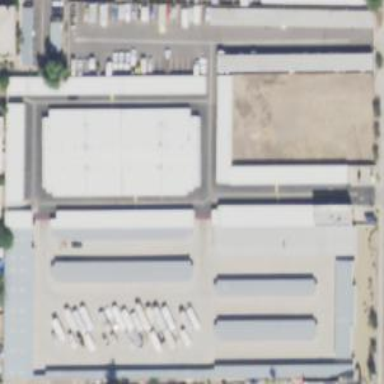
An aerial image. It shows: Storage rental shop.